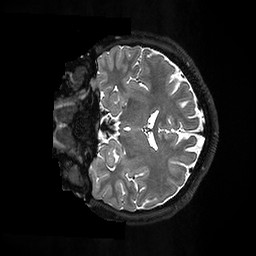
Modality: T2w
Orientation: coronal
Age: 22
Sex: male
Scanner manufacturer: ge
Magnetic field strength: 3 T
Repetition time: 3.202 s
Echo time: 0.06643 s